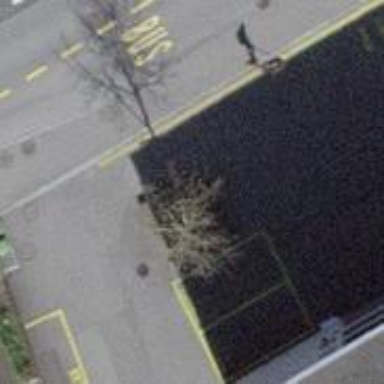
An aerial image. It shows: Brown bench in the vicinity.